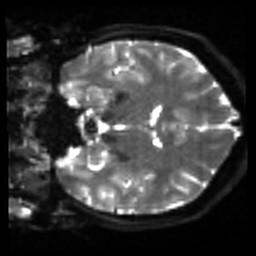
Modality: sbref
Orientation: coronal
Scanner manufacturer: siemens
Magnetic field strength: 3 T
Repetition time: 4 s
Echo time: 0.0594 s